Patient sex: M
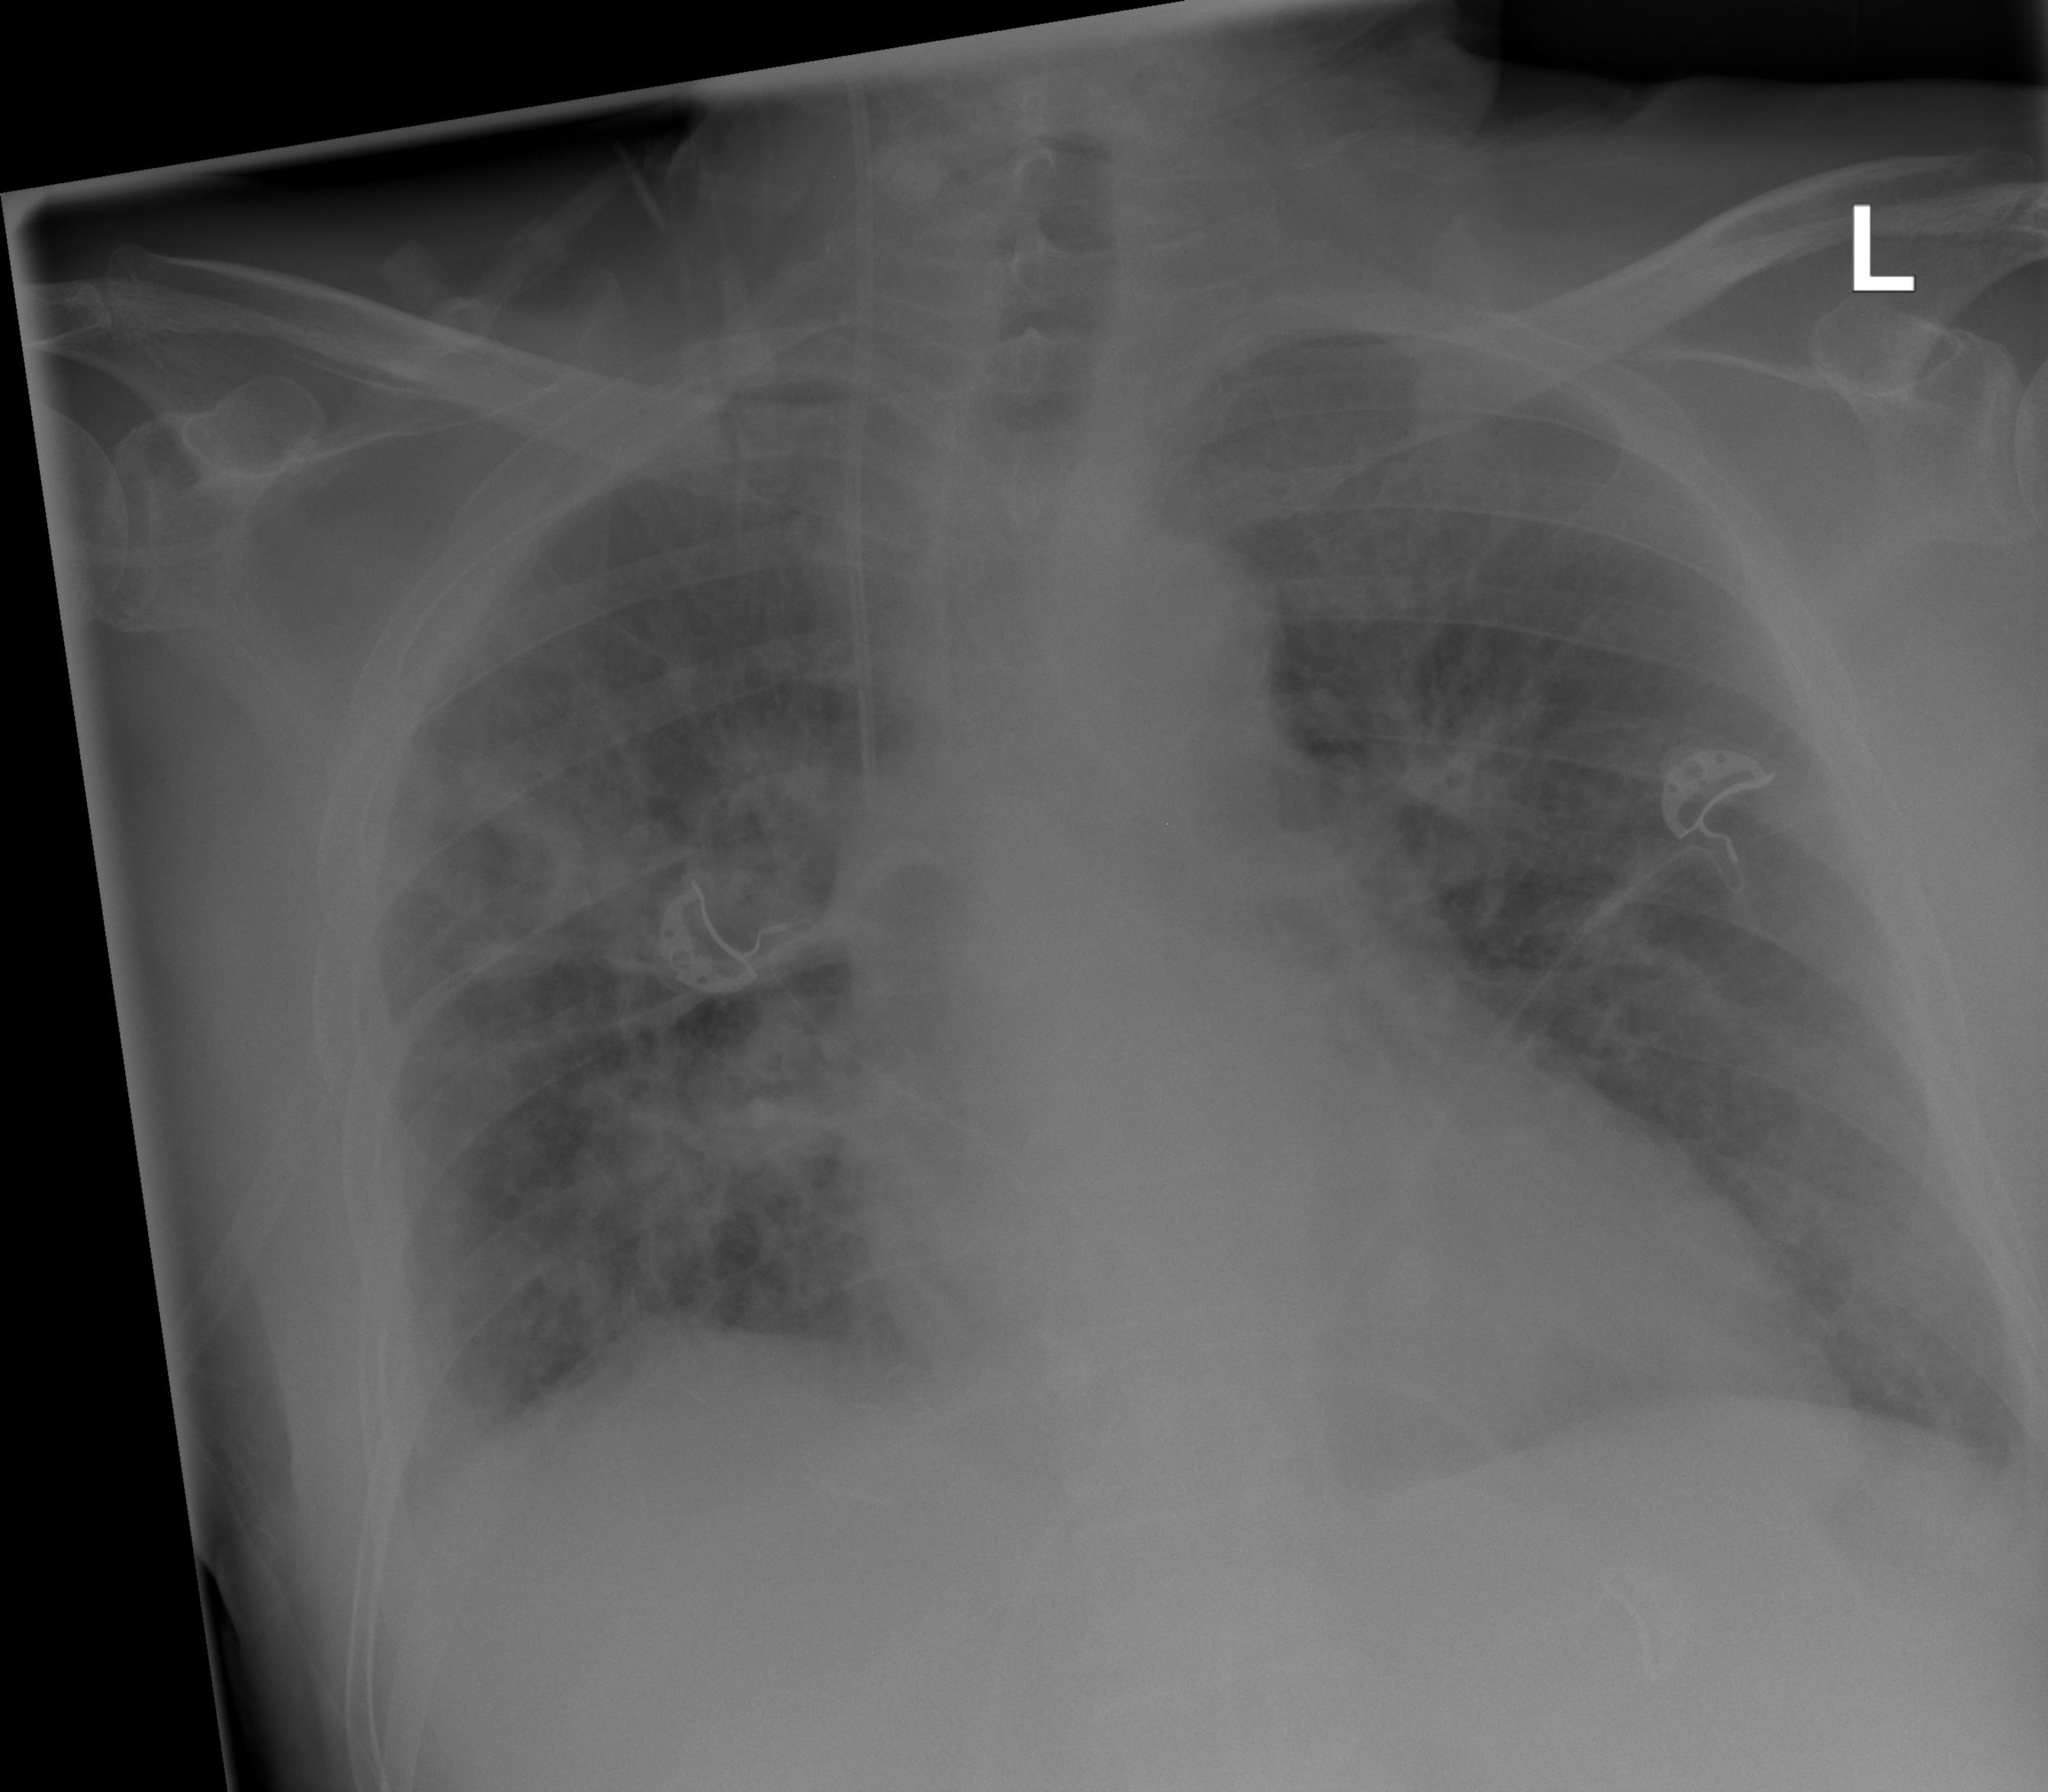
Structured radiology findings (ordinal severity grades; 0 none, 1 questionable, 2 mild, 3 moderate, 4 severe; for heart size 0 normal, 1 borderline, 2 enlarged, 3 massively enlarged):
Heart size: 2
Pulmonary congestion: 2
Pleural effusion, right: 2
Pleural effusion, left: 1
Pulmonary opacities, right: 2
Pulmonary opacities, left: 2
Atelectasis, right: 2
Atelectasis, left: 2